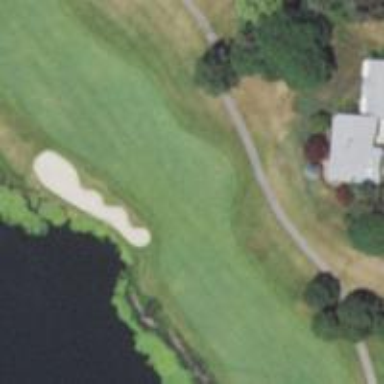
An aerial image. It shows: Golf hole.